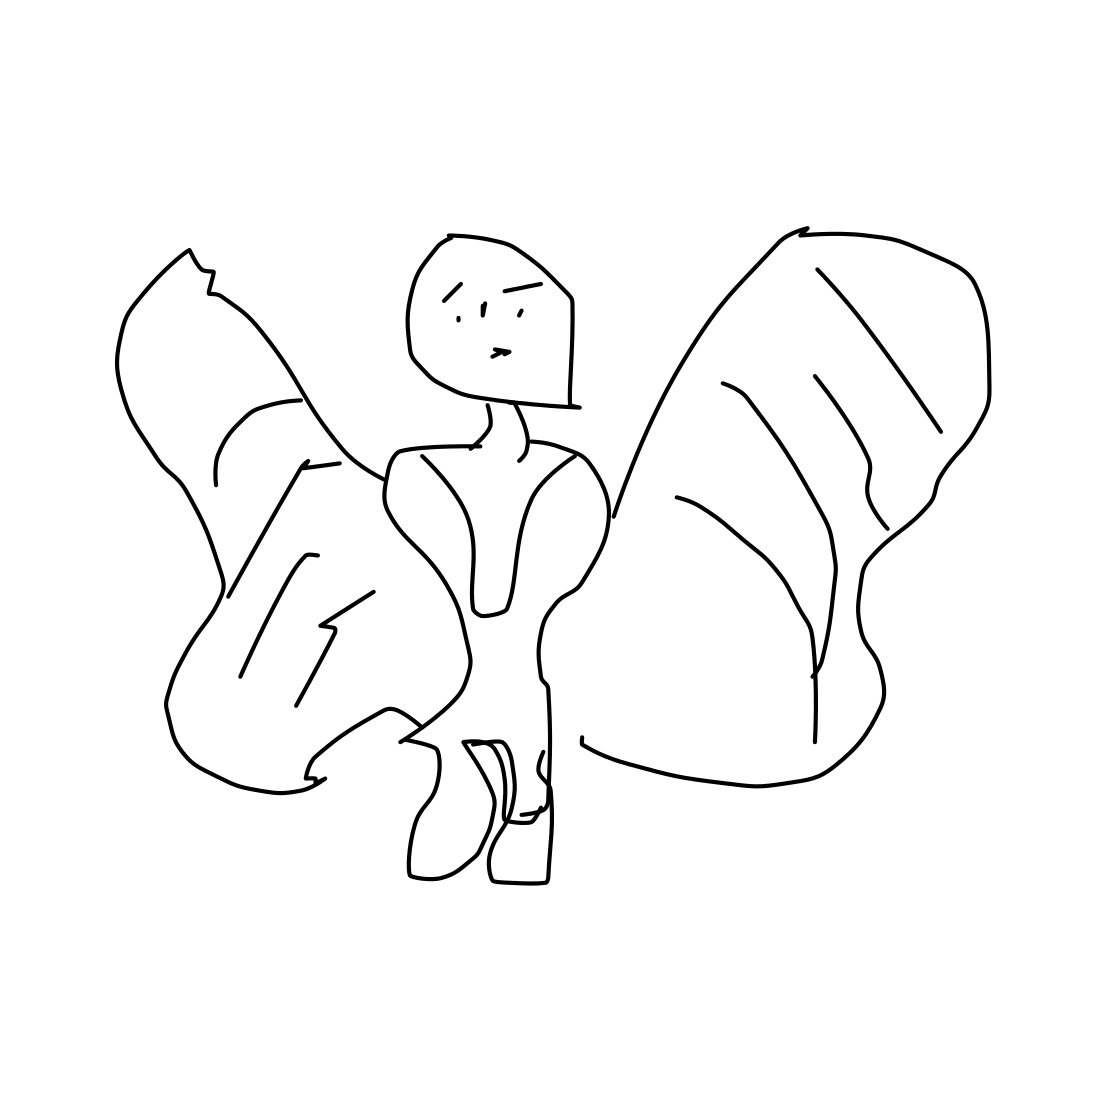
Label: angel